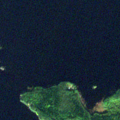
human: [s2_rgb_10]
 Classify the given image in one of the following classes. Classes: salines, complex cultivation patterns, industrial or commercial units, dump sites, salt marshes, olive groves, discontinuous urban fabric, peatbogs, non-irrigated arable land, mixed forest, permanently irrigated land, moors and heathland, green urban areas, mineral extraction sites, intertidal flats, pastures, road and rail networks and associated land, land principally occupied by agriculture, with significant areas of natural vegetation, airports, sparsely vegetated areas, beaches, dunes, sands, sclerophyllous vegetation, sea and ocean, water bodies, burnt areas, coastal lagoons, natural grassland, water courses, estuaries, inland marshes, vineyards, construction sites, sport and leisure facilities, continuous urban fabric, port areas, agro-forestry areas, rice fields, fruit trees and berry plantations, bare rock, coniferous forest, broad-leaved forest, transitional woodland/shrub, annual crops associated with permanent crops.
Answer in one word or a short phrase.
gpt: coniferous forest, mixed forest, water bodies